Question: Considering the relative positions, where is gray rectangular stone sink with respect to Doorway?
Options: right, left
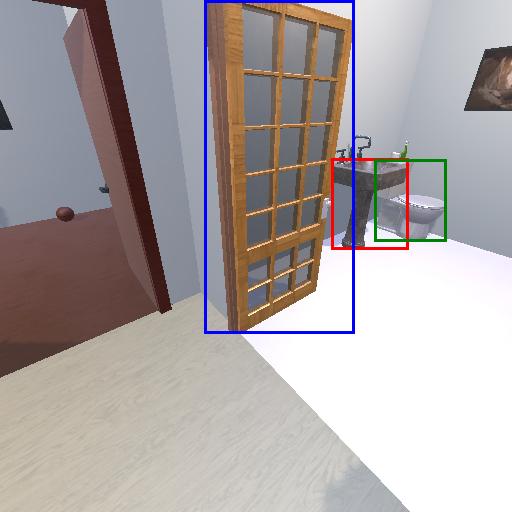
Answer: right